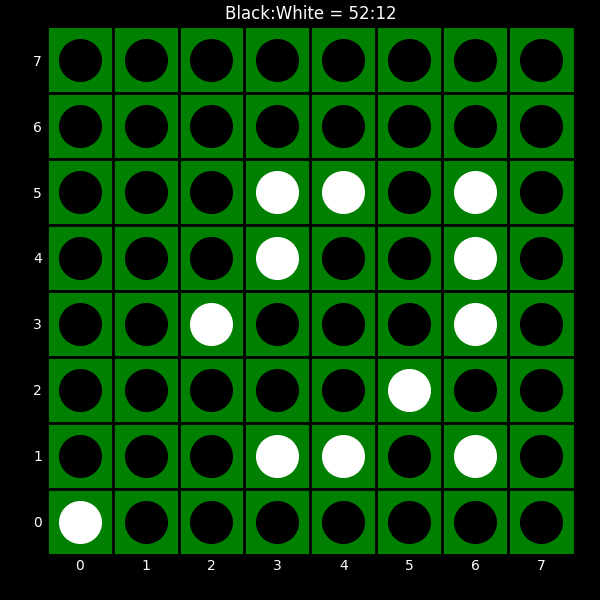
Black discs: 52
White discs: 12